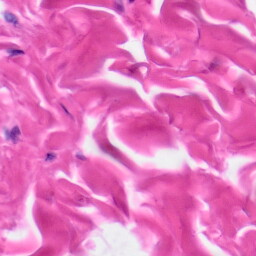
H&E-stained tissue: Skin